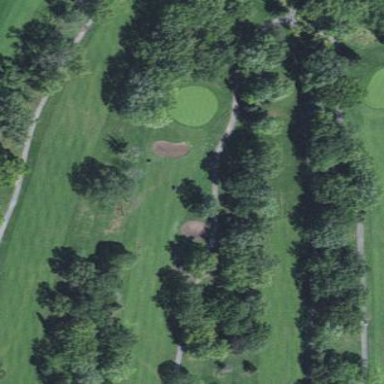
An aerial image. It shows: Golf fairway in the image.